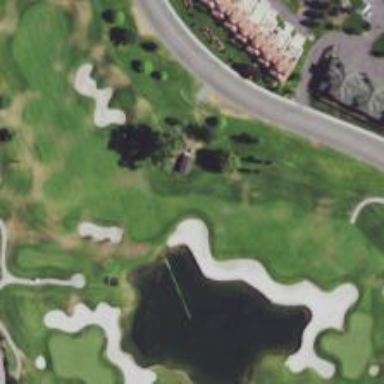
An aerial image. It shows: Scenic golf fairway.